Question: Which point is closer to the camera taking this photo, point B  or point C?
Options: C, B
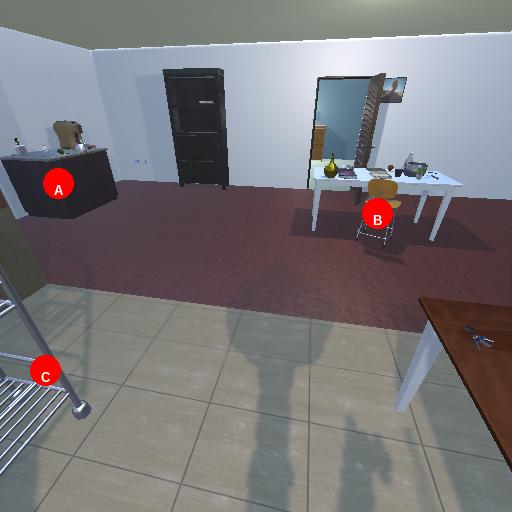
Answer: C